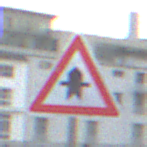
Verkehrszeichen: Vorfahrt
Umgebung: Outdoor, Urban
Tageszeit: SunriseSunset
Wetter: PartlyCloudy
Licht: Natural
Jahreszeit: NotSpecified
Kontrast: LowContrast